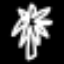
Label: palm tree